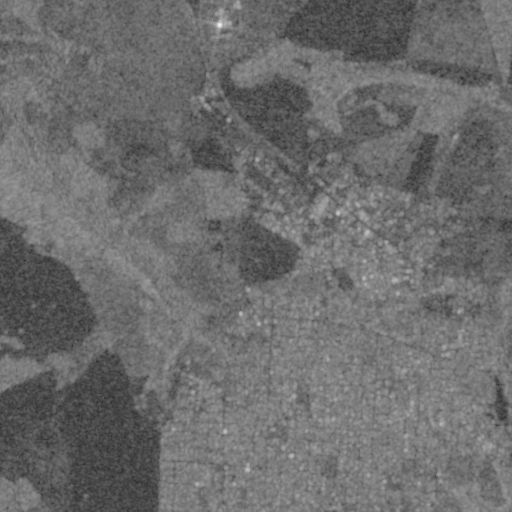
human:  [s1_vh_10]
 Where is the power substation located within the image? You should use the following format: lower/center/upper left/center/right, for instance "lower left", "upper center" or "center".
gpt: The power substation is located in the lower right of the image.
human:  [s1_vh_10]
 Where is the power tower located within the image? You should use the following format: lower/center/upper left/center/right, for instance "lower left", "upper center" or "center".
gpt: The power tower is located in the lower right of the image.
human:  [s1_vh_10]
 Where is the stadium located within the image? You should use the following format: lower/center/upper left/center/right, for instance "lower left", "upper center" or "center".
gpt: The stadium is located in the lower center of the image.
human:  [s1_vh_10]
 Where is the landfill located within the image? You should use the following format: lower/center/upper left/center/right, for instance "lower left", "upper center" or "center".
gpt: There is no landfill in the image.

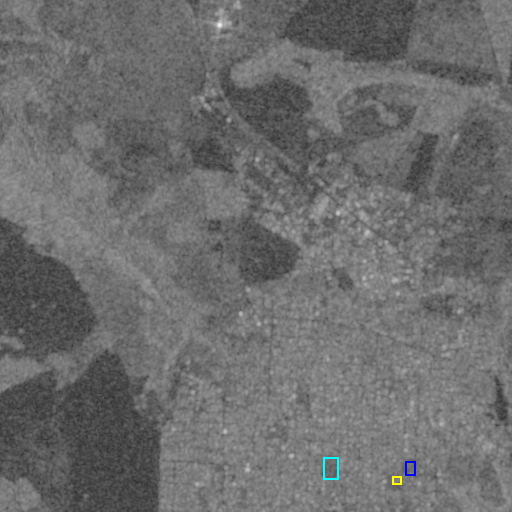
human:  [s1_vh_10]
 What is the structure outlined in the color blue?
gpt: The structure outlined in blue is a park.
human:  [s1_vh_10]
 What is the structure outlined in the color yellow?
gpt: The structure outlined in yellow is a power substation.
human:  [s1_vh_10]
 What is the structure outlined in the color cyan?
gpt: The structure outlined in cyan is a stadium.
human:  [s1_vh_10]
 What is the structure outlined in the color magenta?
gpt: There is no magenta outline.